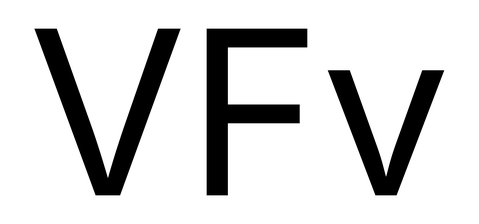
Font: Inter_Regular